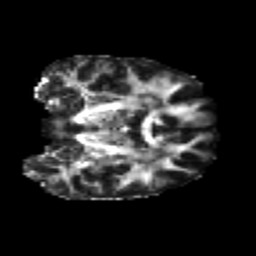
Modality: FA
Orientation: coronal
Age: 24
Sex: female
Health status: healthy
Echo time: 0.074 s